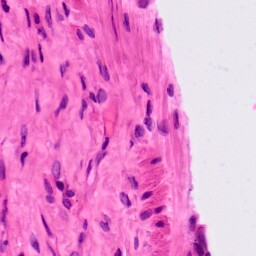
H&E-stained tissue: Lung